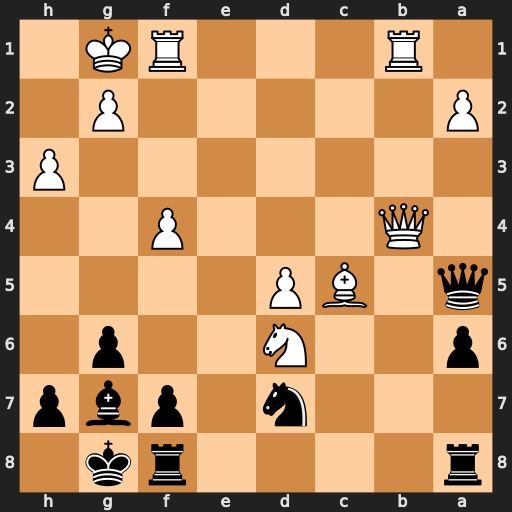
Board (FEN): r4rk1/3n1pbp/p2N2p1/q1BP4/1Q3P2/7P/P5P1/1R3RK1
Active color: b
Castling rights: -
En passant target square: -
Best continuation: Qxc5+ Qxc5 Nxc5